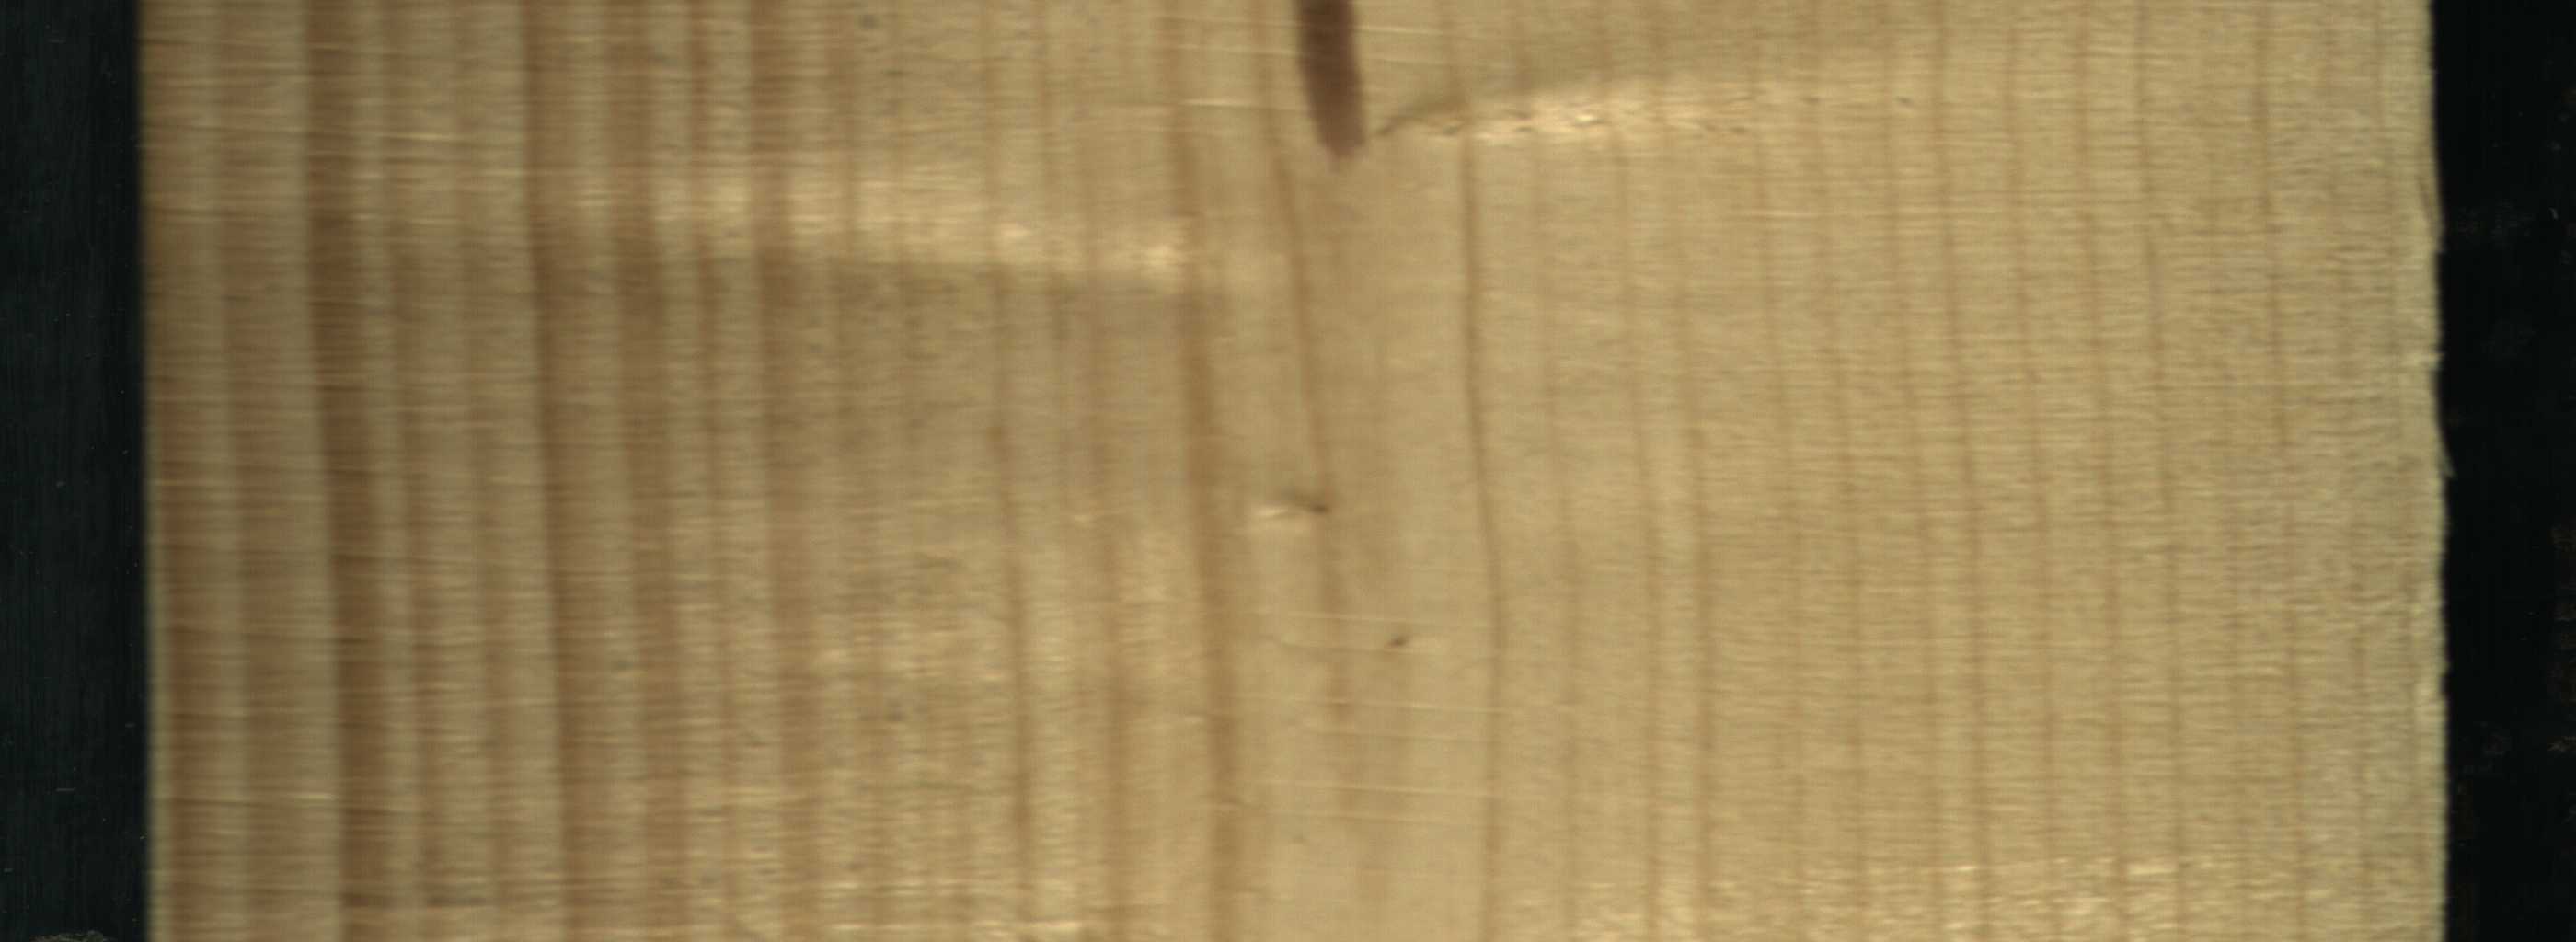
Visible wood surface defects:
Marrow